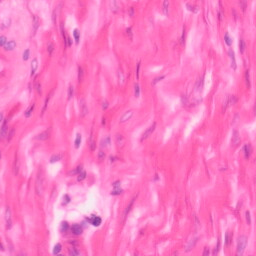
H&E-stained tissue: Colon